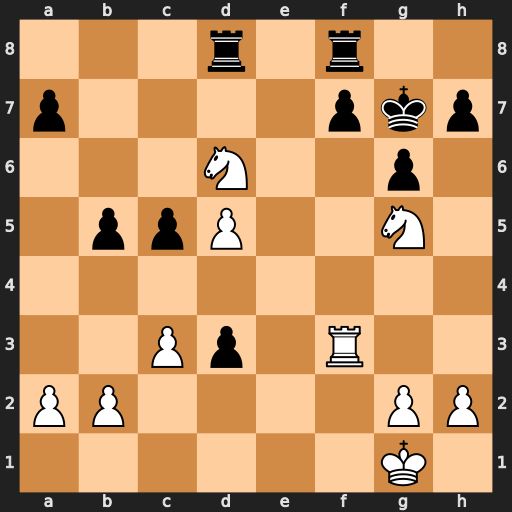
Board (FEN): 3r1r2/p4pkp/3N2p1/1ppP2N1/8/2Pp1R2/PP4PP/6K1
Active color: w
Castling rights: -
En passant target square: -
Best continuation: Ndxf7 Rxf7 Rxf7+